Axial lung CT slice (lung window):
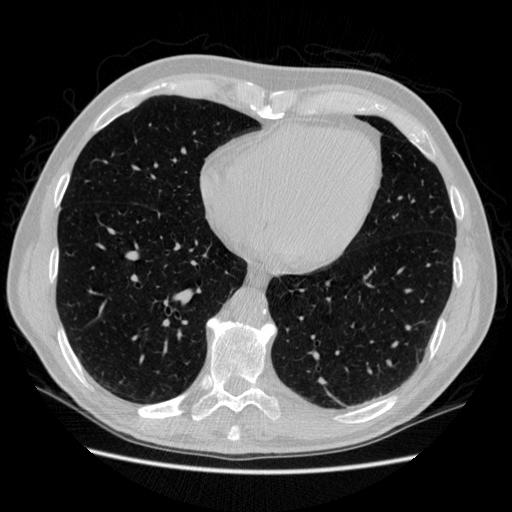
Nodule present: no